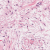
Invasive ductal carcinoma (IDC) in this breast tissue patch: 1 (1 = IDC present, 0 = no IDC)